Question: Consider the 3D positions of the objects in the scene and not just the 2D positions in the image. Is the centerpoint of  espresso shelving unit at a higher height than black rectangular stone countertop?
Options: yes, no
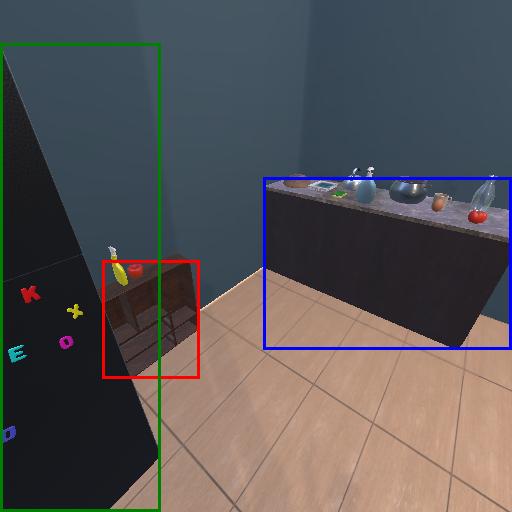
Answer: yes